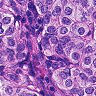
Metastatic tissue present: yes